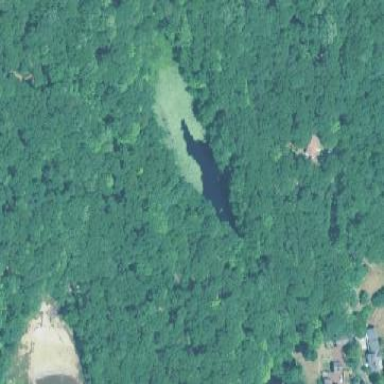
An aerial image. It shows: Serene pond surrounded by nature.